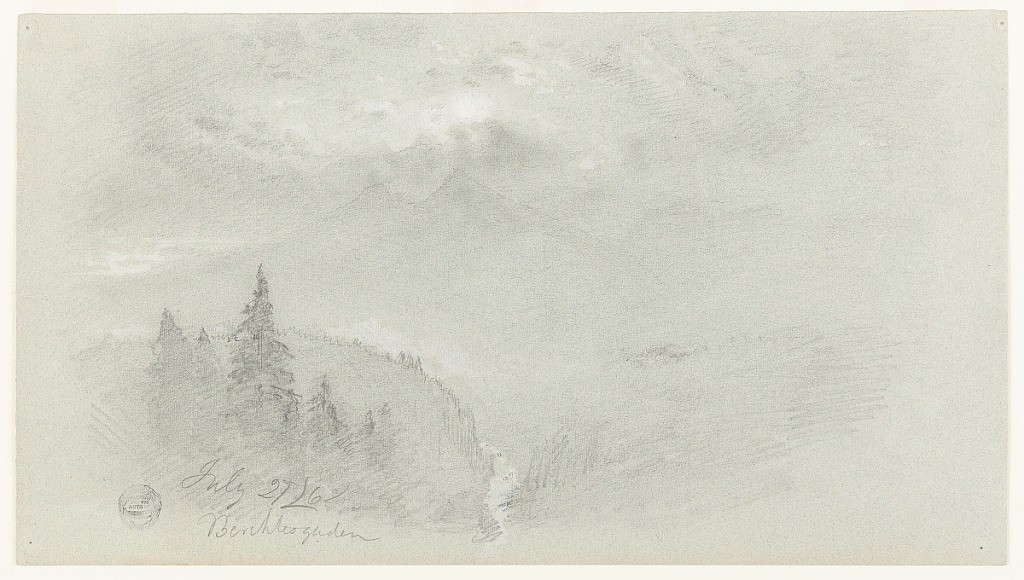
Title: Moonlight over the Watzmann, Bavaria (Germany)
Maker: Frederic Edwin Church, American, 1826–1900
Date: July 27, 1868
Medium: Graphite and white gouache on blue laid paper
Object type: drawing
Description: Landscape sketch showing a moonlit view of the mountain known as the Watzmann in the Bavarian alps near Berchtesgaden, present day Germany. In the foreground at left, a stand of conifer trees is shown atop a rounded prominence while a river runs through a deep gully at center. Across a dark, misty expanse, the sharp, twin peaks of the Watzmann are visible as darkened silhouettes beneath the veiled light of the moon, which also gently illuminates the clouds in the sky above.